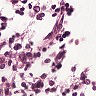
Metastatic tissue present: no